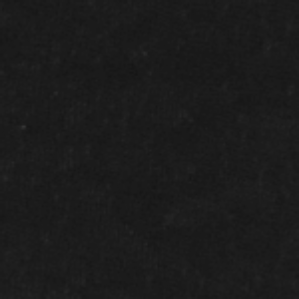
Label: frost